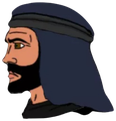
Label: 4_Yes_Chad